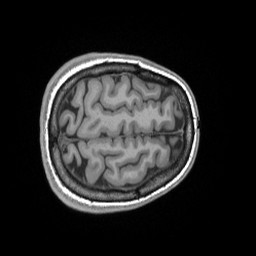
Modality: T1w
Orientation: axial
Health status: ill
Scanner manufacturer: siemens
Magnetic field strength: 3 T
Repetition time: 2.3 s
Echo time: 0.00243 s